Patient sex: M
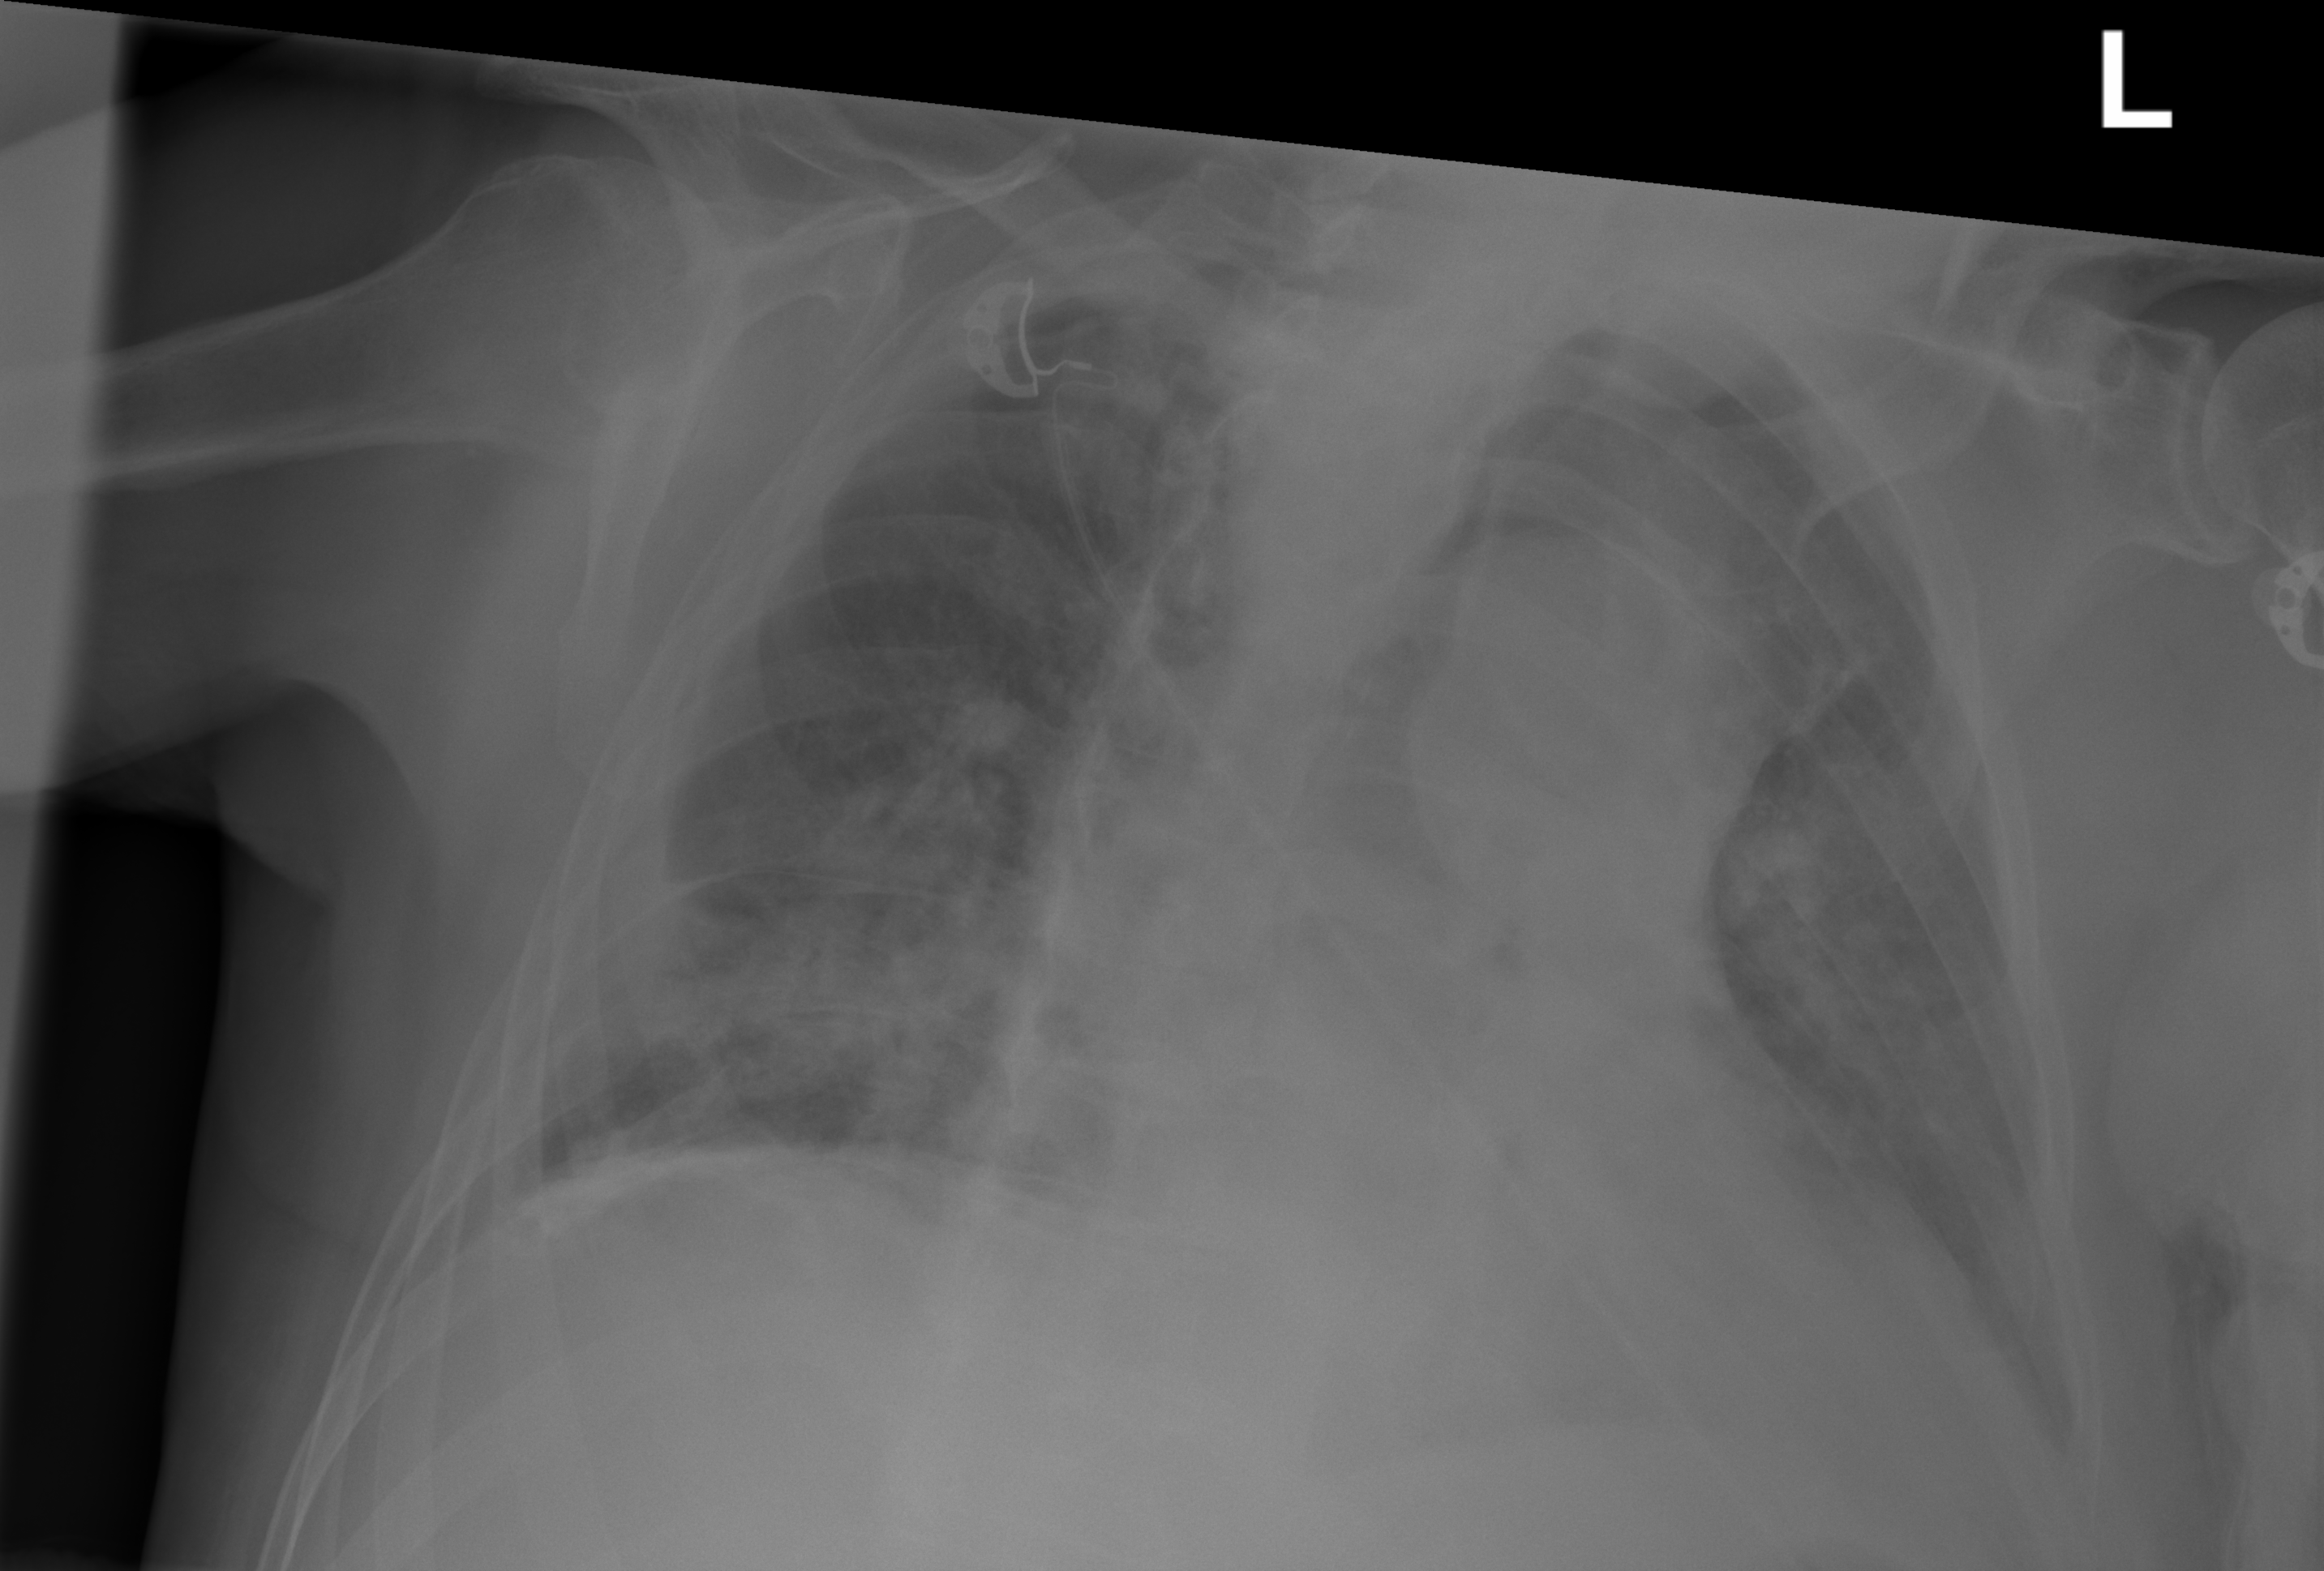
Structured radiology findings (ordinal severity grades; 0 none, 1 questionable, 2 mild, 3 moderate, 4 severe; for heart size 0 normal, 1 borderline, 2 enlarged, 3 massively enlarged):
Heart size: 2
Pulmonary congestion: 0
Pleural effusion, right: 0
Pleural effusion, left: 1
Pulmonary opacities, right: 2
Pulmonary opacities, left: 2
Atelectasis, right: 0
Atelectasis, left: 2